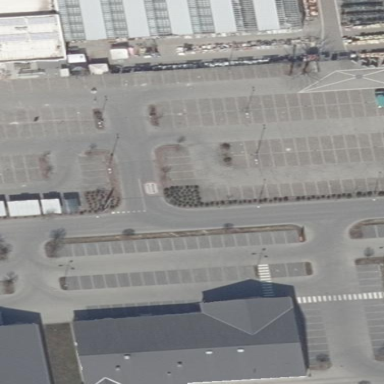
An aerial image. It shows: Parking area with asphalt surface.